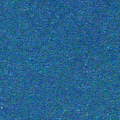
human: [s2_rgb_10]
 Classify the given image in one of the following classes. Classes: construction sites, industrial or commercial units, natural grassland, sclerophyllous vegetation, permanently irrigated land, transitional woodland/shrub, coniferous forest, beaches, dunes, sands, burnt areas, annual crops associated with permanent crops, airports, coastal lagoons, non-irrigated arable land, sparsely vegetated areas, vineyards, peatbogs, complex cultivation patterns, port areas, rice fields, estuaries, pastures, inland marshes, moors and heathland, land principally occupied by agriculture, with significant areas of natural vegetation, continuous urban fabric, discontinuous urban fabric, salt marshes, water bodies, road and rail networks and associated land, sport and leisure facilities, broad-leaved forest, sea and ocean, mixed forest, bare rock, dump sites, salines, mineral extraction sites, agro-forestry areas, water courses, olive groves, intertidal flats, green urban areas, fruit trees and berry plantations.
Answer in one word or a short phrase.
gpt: sea and ocean